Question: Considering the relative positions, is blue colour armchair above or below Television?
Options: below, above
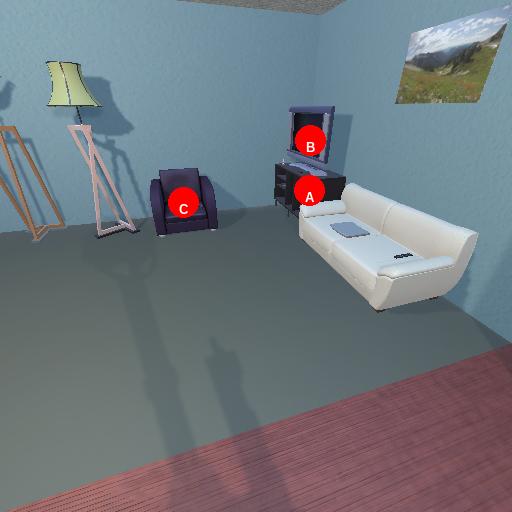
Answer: below